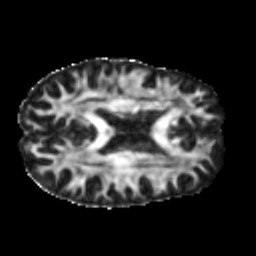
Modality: FA
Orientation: axial
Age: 46
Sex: male
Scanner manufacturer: siemens
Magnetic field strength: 3 T
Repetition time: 5 s
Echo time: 0.092 s